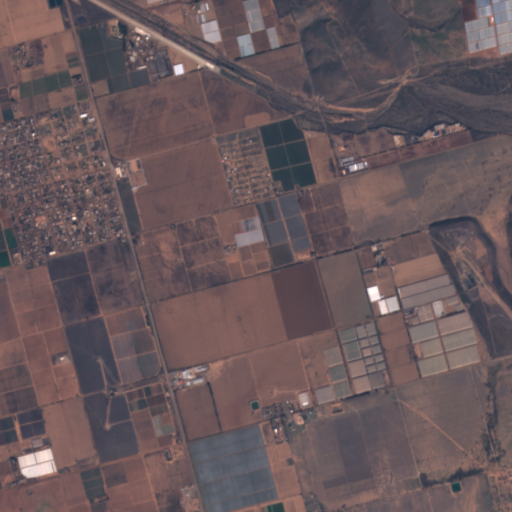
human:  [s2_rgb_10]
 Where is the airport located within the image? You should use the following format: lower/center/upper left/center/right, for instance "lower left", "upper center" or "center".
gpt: The airport is located in the upper left of the image.
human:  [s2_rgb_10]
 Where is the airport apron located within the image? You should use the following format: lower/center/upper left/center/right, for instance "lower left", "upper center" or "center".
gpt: The airport apron is located in the upper left of the image.
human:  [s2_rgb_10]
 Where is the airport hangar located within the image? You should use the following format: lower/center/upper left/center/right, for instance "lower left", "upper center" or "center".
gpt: The airport hangar is located in the upper left of the image.
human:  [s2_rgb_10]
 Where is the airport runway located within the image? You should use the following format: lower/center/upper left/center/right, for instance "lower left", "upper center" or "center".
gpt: The airport runway is located in the upper left of the image.
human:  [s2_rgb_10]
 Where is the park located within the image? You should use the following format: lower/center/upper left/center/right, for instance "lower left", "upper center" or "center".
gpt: The park is located in the center left of the image.
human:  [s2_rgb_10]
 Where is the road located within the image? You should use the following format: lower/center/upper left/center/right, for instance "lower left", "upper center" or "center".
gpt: There is no road in the image.